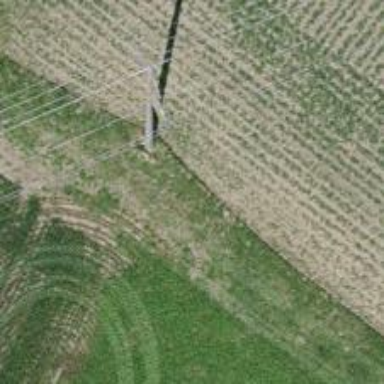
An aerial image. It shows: Power pole.